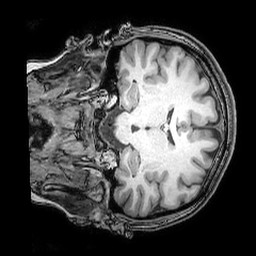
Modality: T1w
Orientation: coronal
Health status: ill
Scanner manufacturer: philips
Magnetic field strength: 3 T
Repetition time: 0.007 s
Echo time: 0.0035 s